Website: walmart
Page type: address-validator
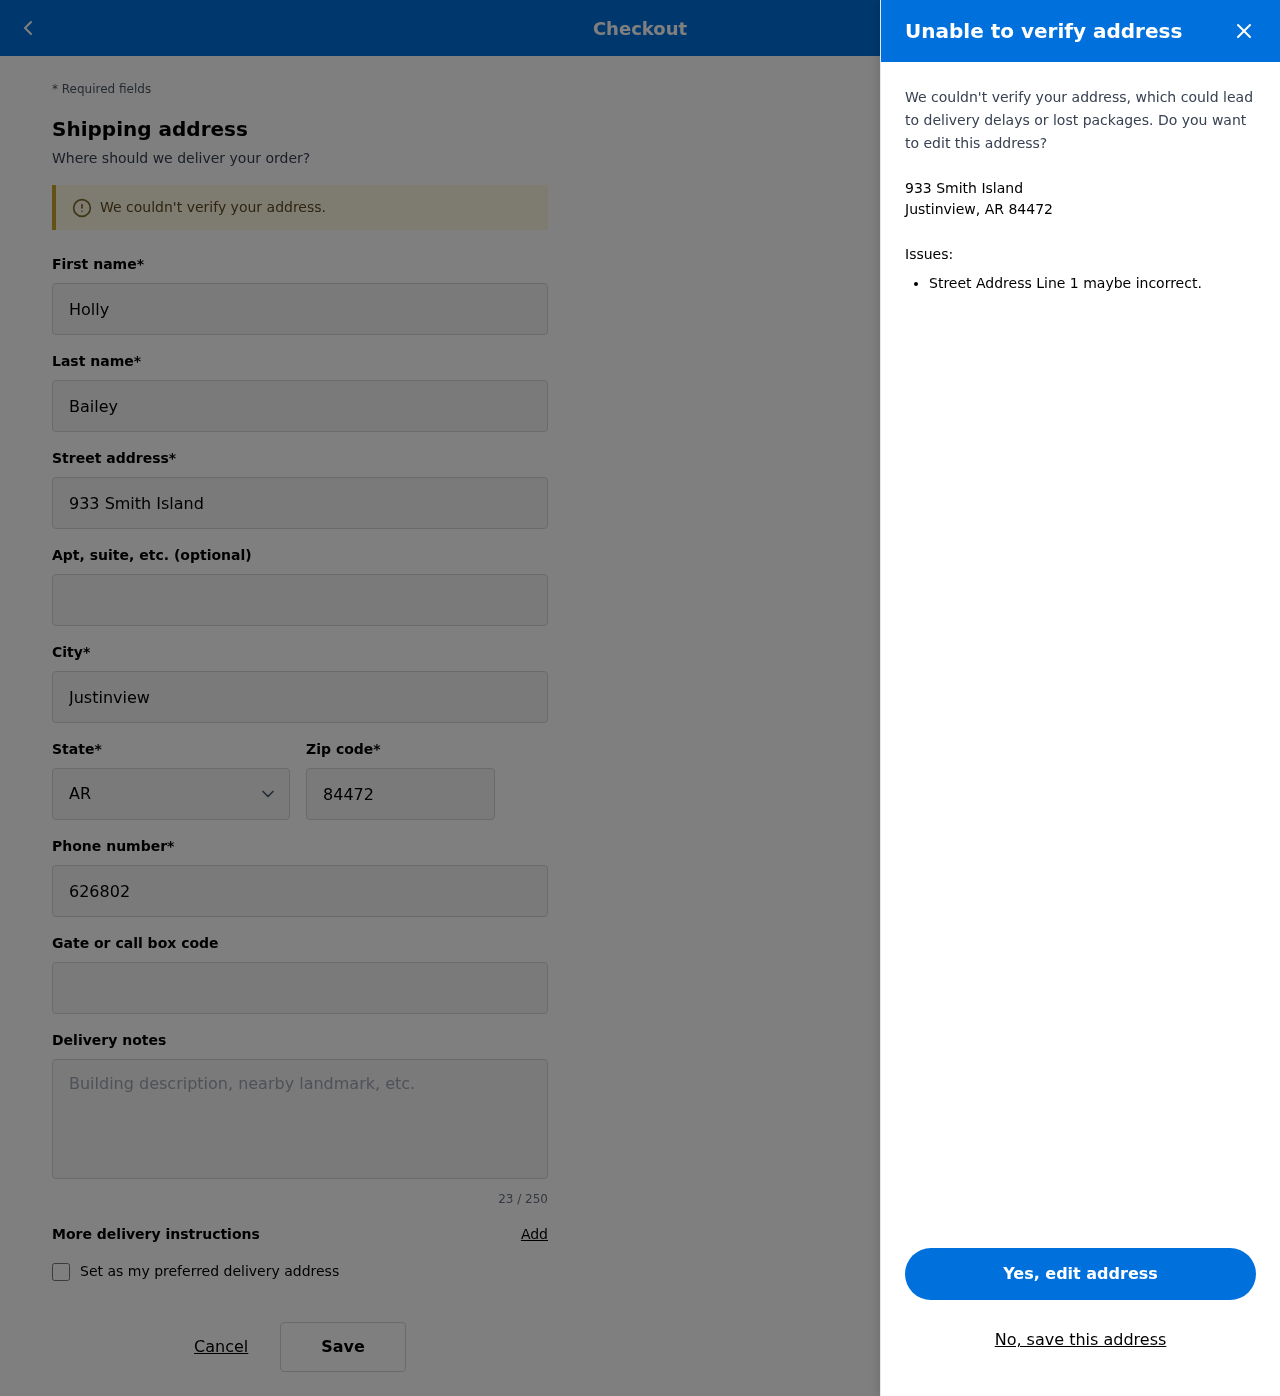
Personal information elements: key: PII_CITY_STATE_ZIP
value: Justinview, AR 84472
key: PII_DELIVERY_INSTRUCTIONS
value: Place in package locker
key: PII_STATE_ABBR
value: AR
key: PII_STREET
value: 933 Smith Island
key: PII_FIRSTNAME
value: Holly
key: PII_LASTNAME
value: Bailey
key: PII_CITY
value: Justinview
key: PII_POSTCODE
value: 84472
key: PII_PHONE
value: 6268027714
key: PII_SECURITY_CODE
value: FW56